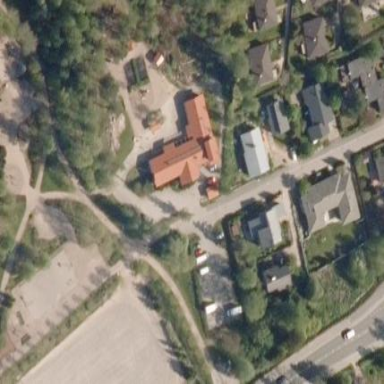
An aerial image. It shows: Kindergarten.